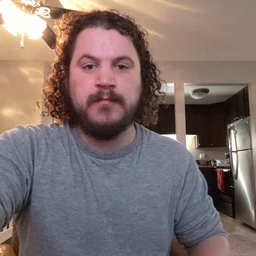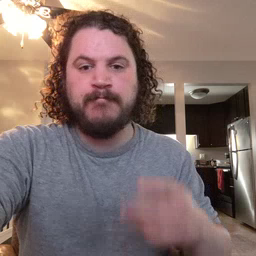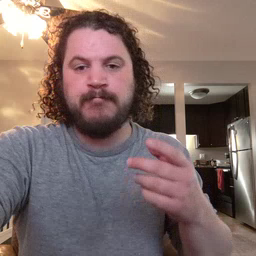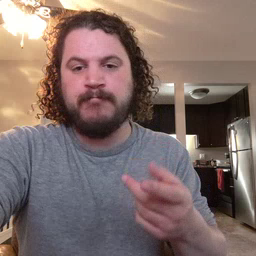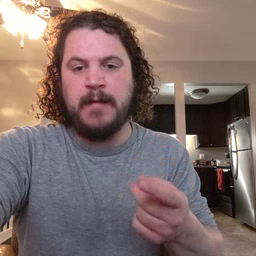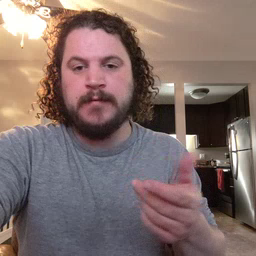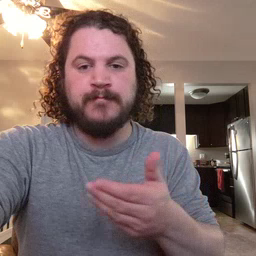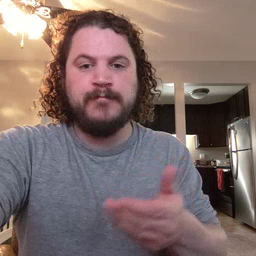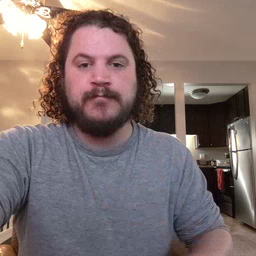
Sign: puppy